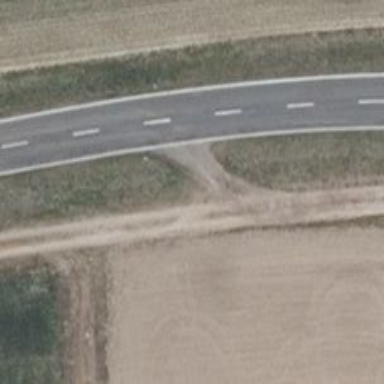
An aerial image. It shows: Compacted track road.